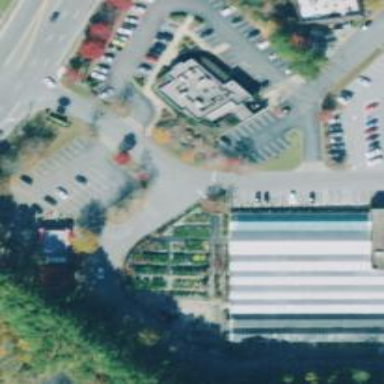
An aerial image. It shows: Parking area with surface.